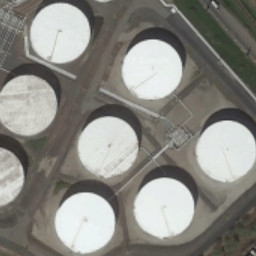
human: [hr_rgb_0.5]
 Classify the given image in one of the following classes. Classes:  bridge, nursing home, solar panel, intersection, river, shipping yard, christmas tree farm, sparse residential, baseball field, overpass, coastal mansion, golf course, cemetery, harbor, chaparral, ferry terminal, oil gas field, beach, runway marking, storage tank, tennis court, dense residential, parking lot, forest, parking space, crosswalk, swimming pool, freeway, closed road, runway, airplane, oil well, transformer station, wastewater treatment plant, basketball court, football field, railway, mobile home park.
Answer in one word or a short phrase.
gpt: storage tank